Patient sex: F
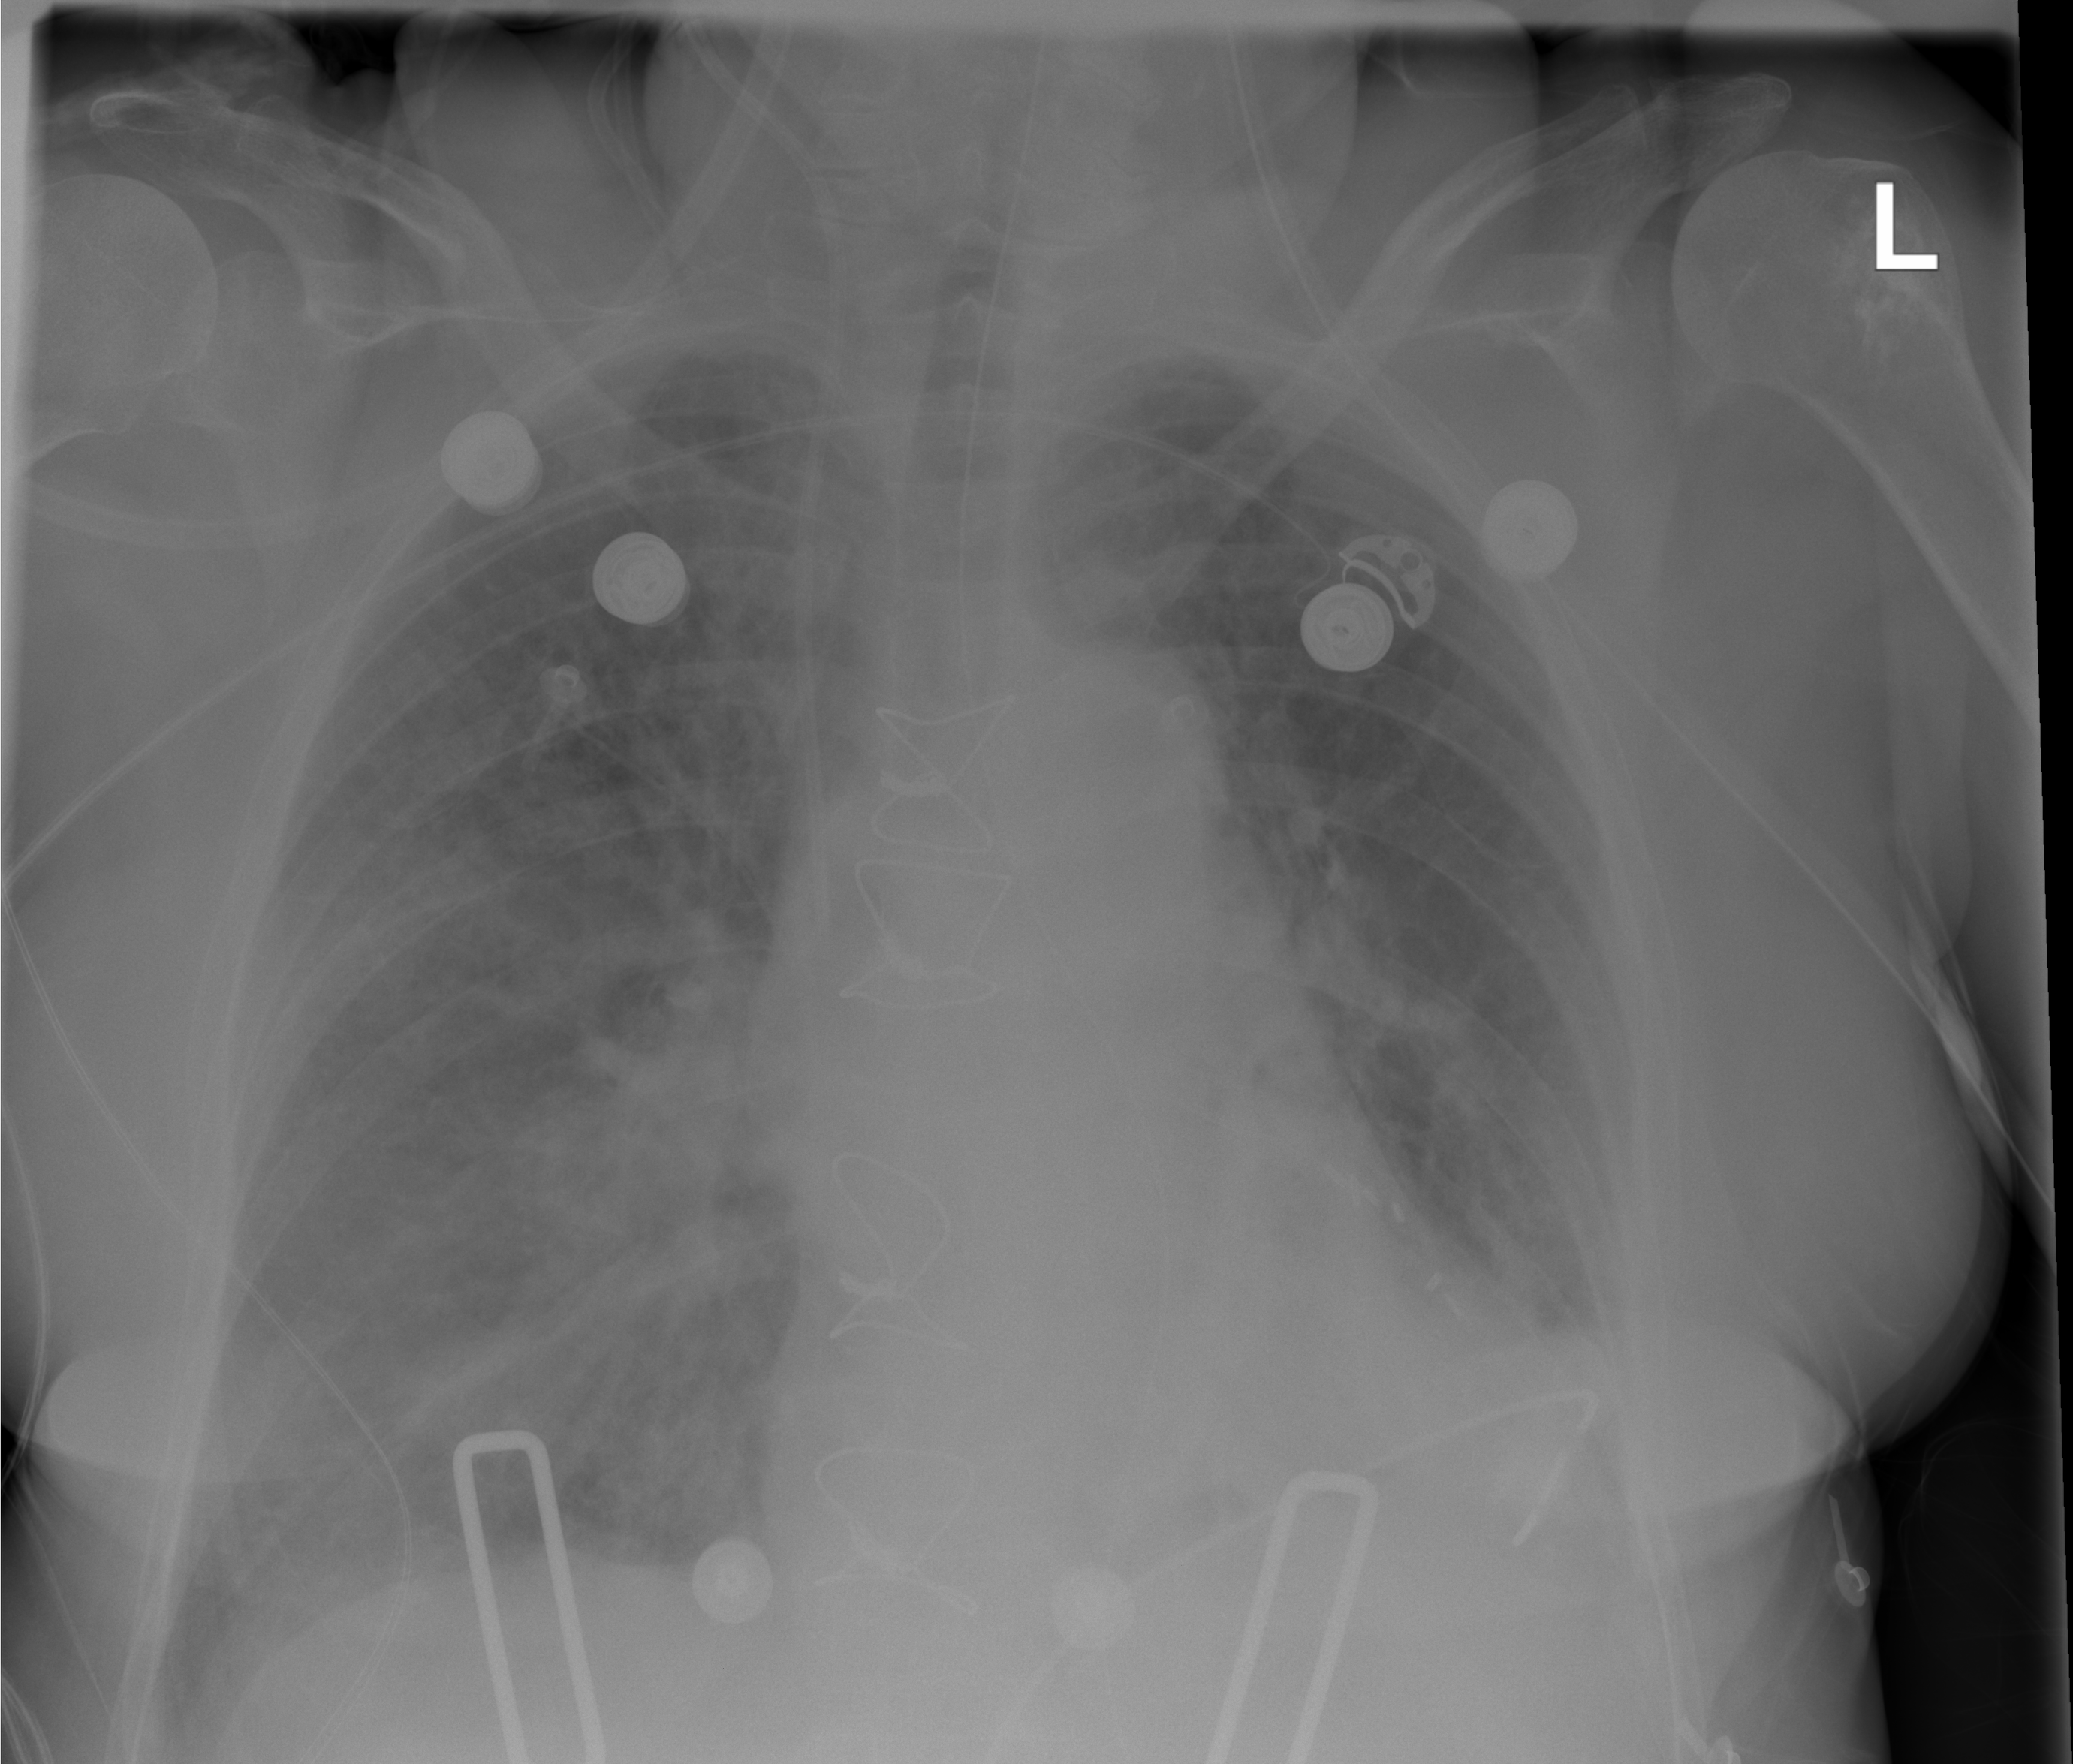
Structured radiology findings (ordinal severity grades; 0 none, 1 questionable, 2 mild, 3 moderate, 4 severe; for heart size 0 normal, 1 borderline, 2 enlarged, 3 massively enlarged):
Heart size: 0
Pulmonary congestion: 0
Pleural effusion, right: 1
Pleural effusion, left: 1
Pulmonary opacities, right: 2
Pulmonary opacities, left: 0
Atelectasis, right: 1
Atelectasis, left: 1